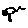
Label: cat